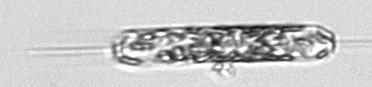
Label: Ditylum_brightwellii